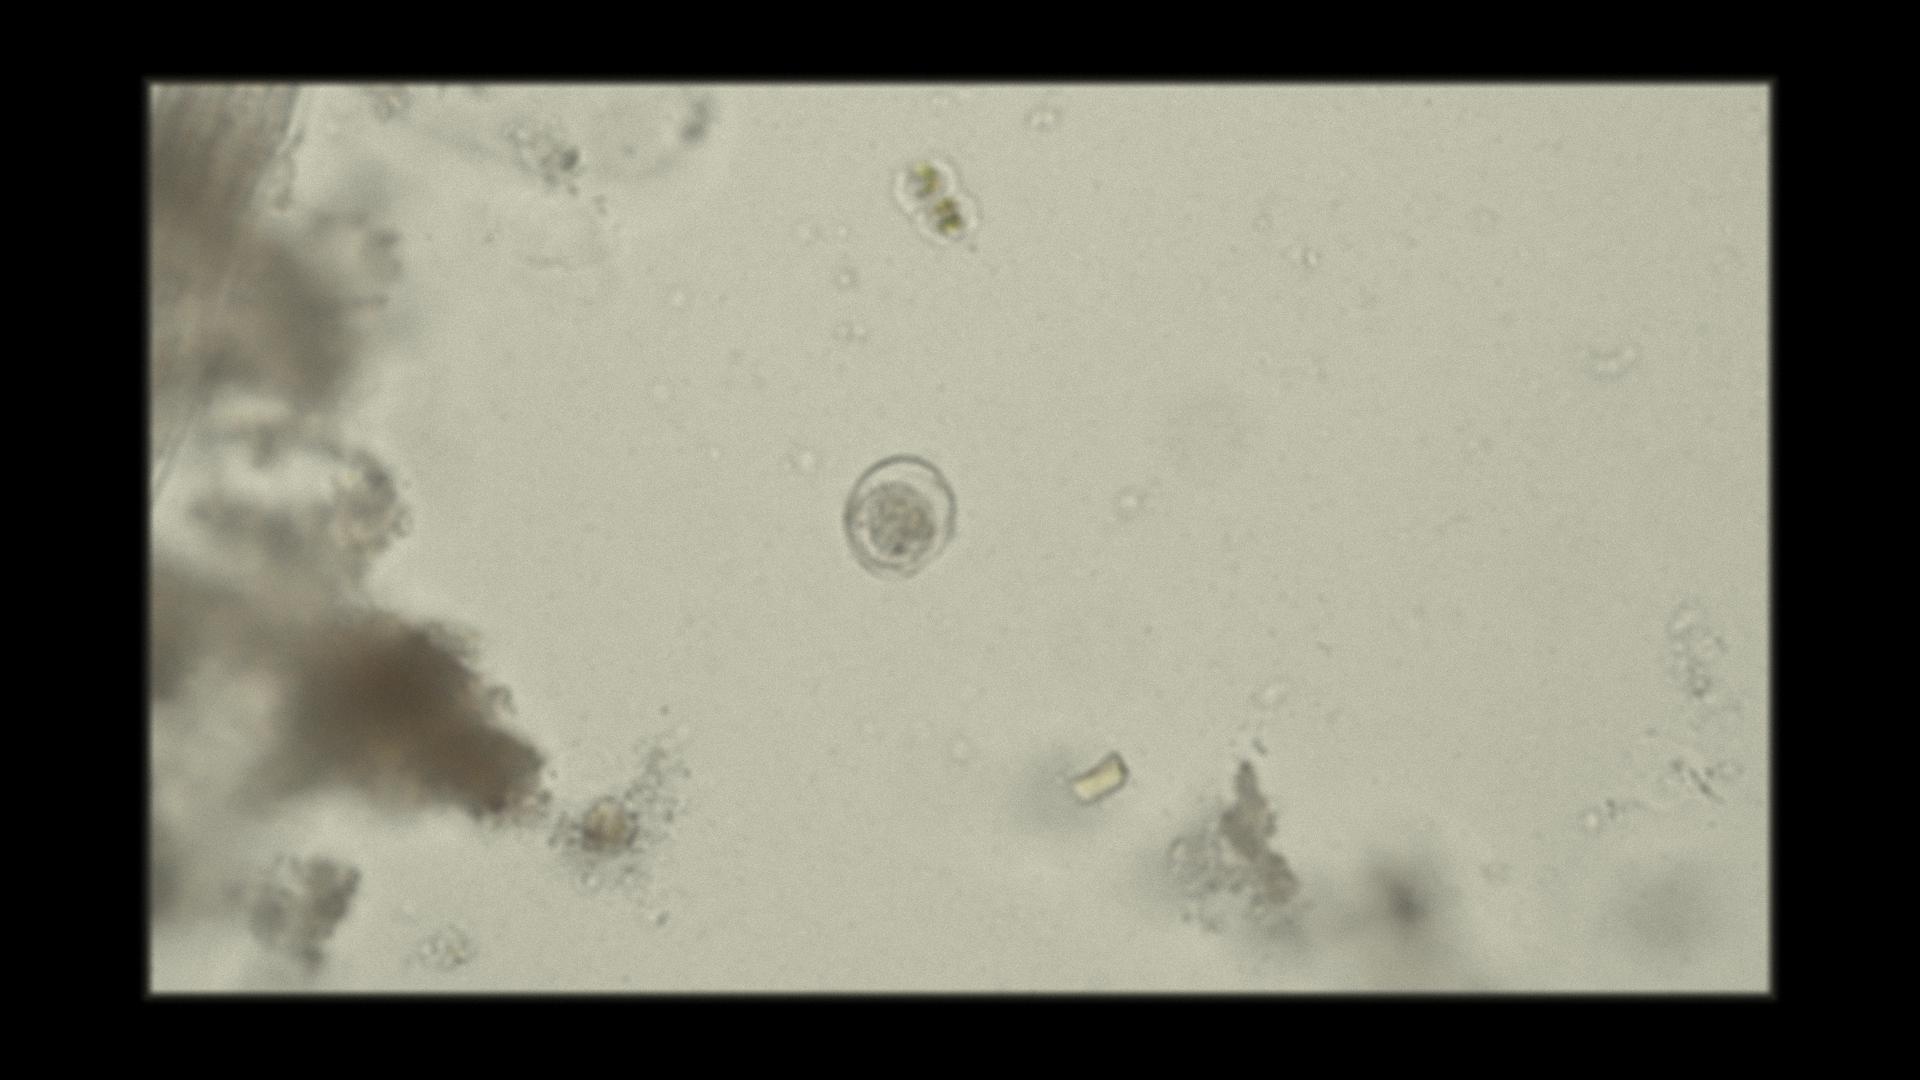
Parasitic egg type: Hymenolepis nana